Group 1:
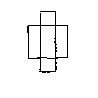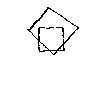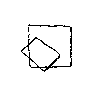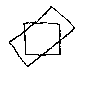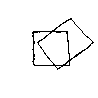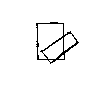
Group 2:
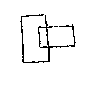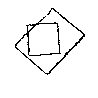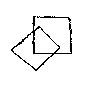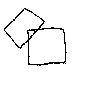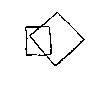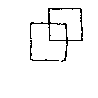
Rule separating the two groups: Four X-like points vs. two X-like points.
Concepts: intersection, number, x-crossing, x-point
Author: Douglas R. Hofstadter